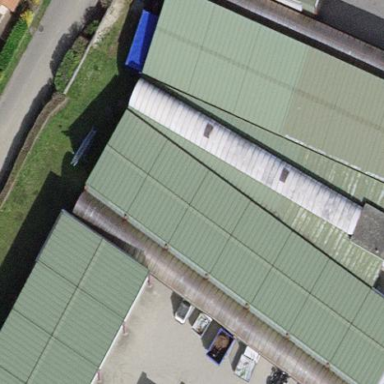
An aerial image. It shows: View of roof of building.